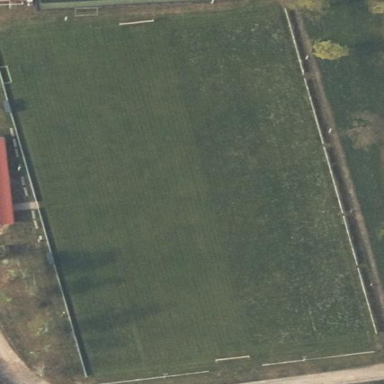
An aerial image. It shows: Grass pitch used for soccer.